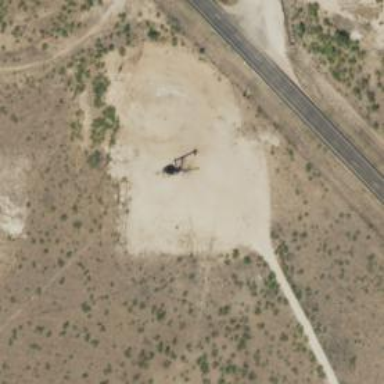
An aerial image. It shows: Petroleum well.